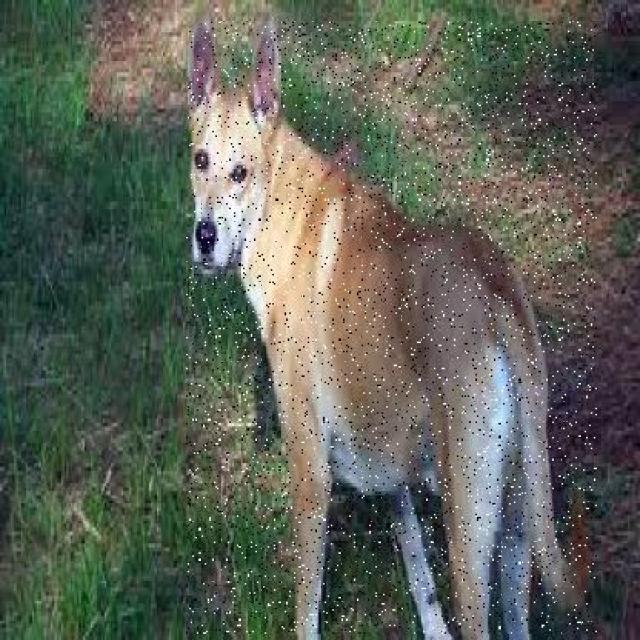
Healthy canine skin — no visible lesions, inflammation, or abnormalities. The skin and coat appear normal.